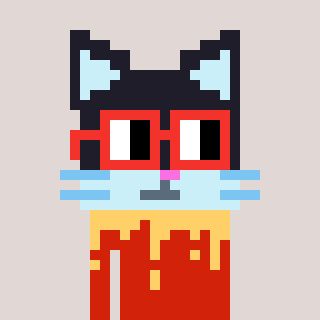
a pixel art character with square red glasses, a cat-shaped head and a red-colored body on a warm background